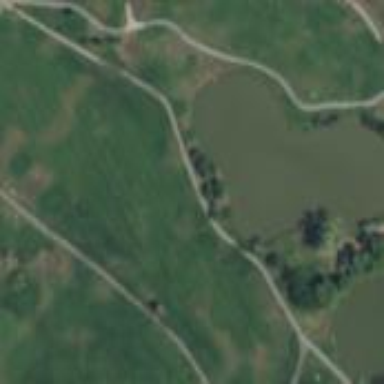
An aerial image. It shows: Rough area on grassy golf course.